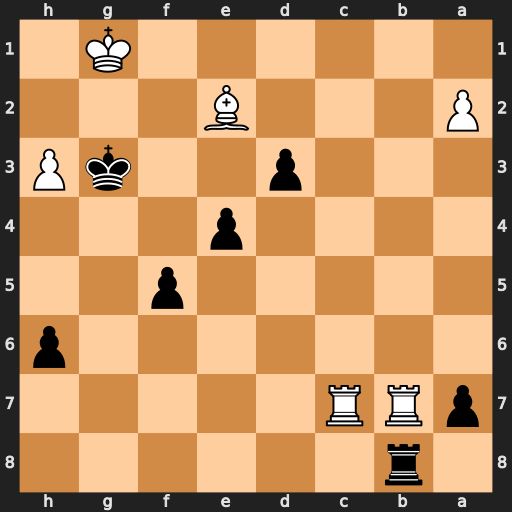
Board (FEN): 1r6/pRR5/7p/5p2/4p3/3p2kP/P3B3/6K1
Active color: b
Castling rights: -
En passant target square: -
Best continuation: dxe2 Rg7+ Kf3 Rxb8 e1=Q+